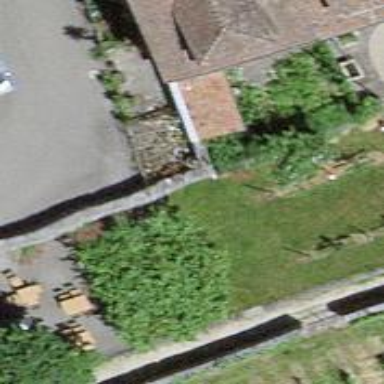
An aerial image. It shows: Retaining wall.